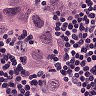
Metastatic tissue present: yes